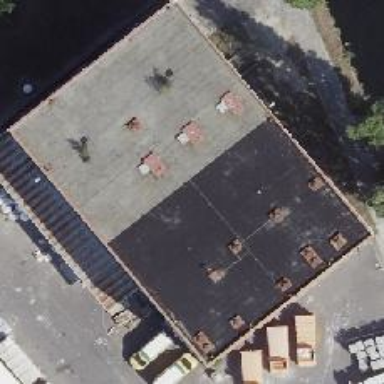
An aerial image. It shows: Commercial building.